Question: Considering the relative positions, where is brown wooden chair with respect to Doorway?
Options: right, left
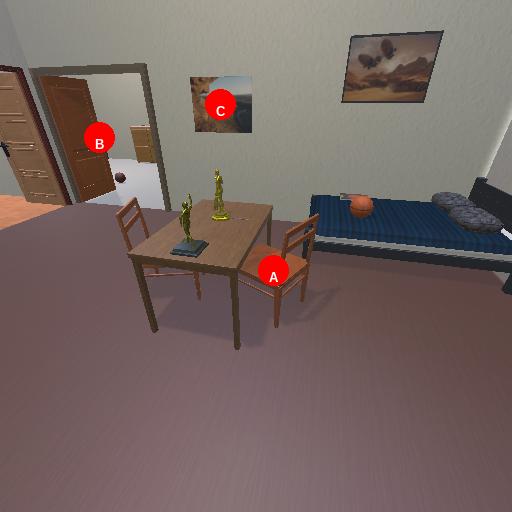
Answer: right